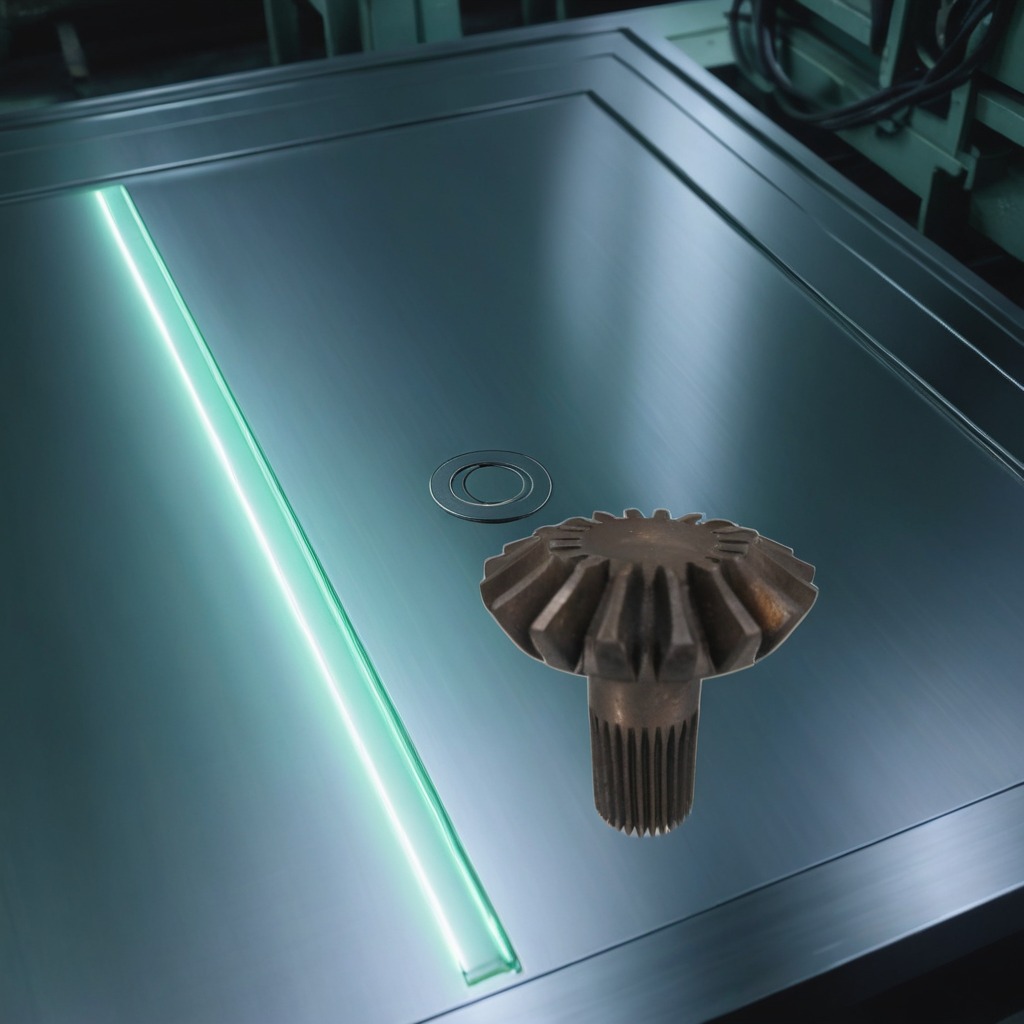
A steel gear with teeth is lying on a metal table in a machine shop under fluorescent lights.